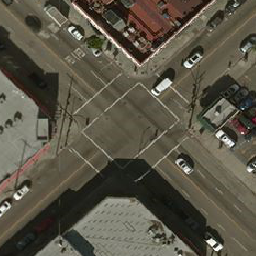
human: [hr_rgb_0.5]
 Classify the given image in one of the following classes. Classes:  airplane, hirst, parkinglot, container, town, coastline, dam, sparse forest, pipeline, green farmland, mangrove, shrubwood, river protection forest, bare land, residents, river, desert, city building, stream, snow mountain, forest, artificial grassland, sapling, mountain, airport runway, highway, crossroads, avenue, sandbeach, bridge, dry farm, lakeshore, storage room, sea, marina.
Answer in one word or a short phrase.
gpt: crossroads